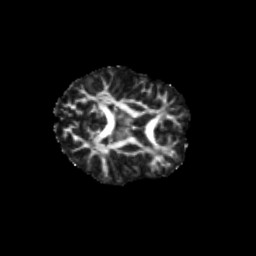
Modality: FA
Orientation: axial
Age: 10
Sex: male
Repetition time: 9.512 s
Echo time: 0.089 s